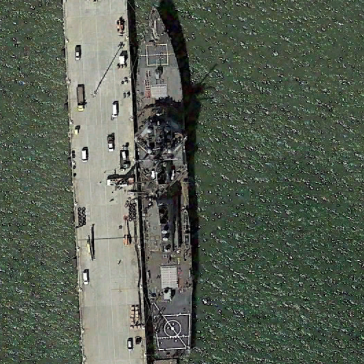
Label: destroyer